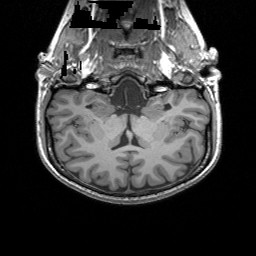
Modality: T1w
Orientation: sagittal